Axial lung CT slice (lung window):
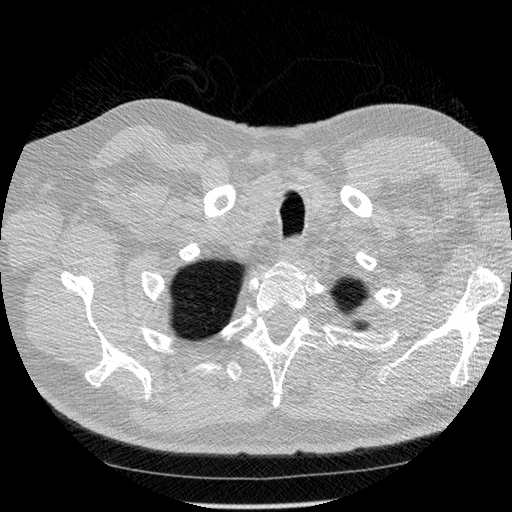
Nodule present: no